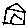
Label: house